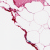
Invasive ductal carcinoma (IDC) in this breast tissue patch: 0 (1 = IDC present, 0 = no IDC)